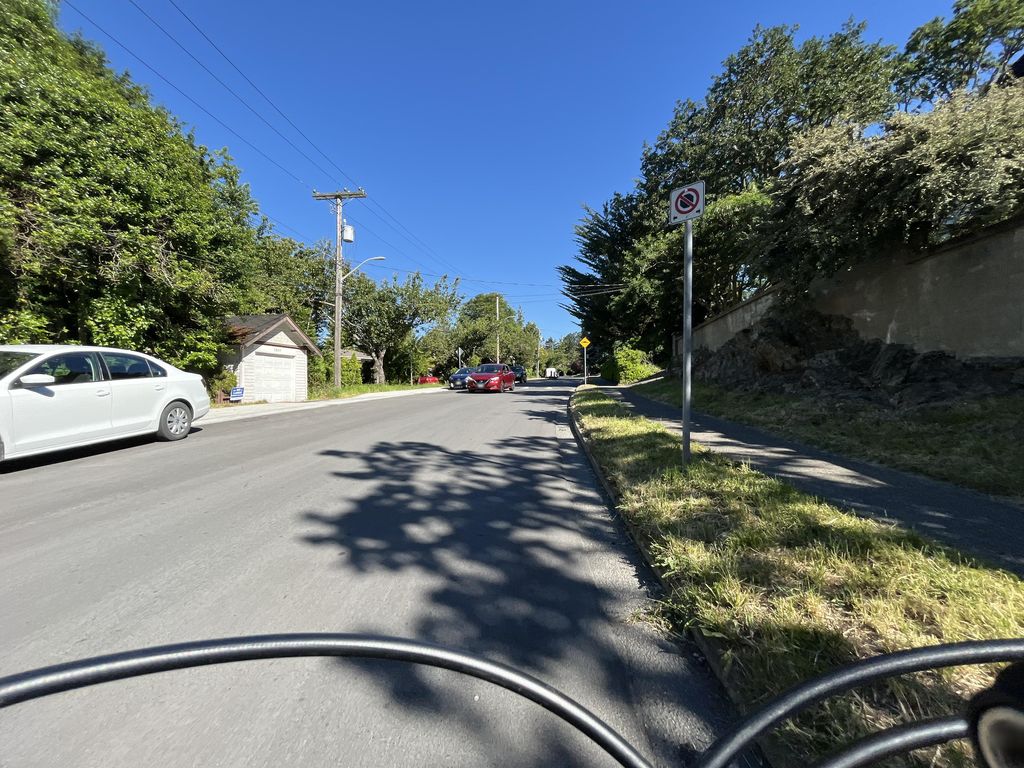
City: victoria